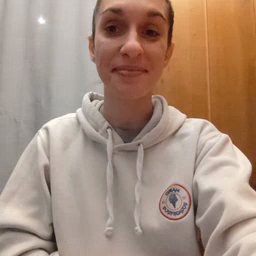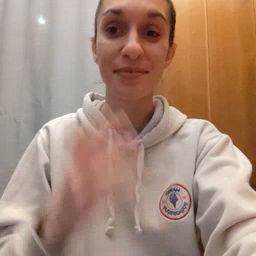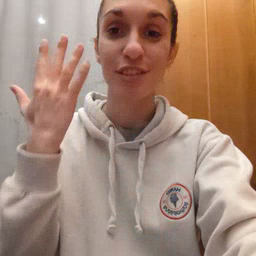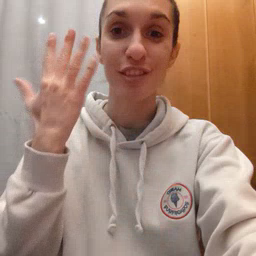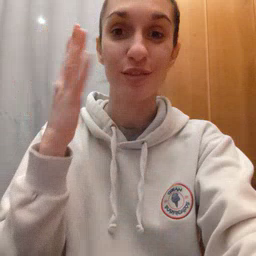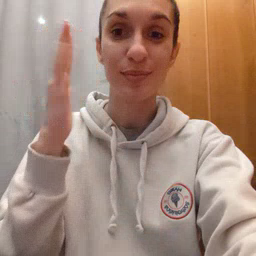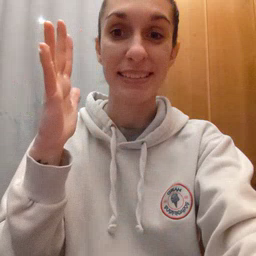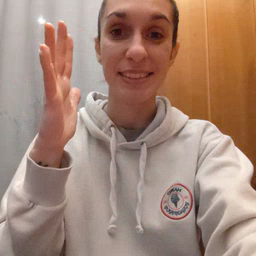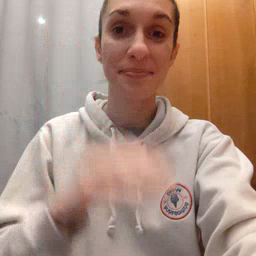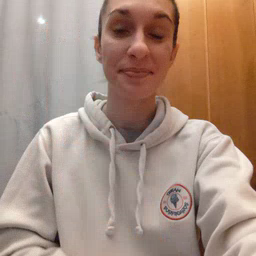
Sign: tree